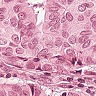
Metastatic tissue present: yes